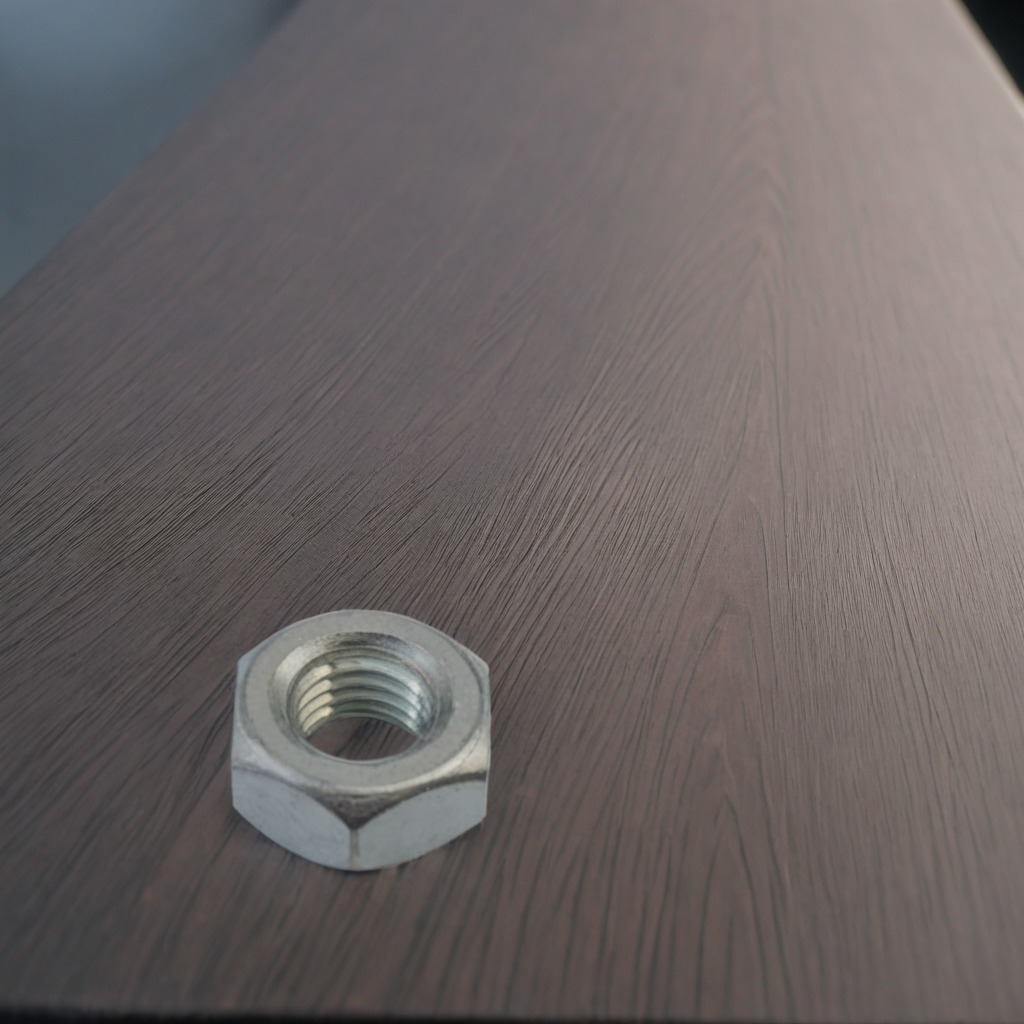
A metal nut is lying on the table.